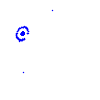
Particle: electron